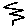
Label: zigzag